Aerial crown-view tile of a tropical tree (Barro Colorado Island, Panama), acquired 20240611:
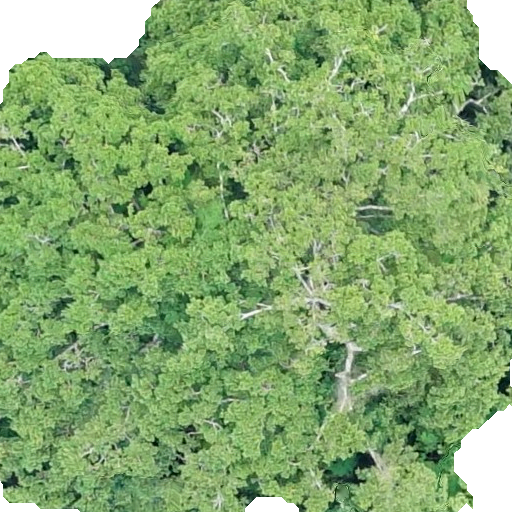
Species: Brosimum alicastrum
GBIF accepted scientific name: Brosimum alicastrum
Crown area: 427.808 m²